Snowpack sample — Snodgrass Mountain, Crested Butte, Colorado (2/4/25, 12:06 PM MST)
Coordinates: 38.923, -106.968
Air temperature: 35 °F
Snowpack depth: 80 cm
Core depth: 10 cm
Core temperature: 32 °F
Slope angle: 14°, slope face: 78°
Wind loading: low
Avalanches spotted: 0
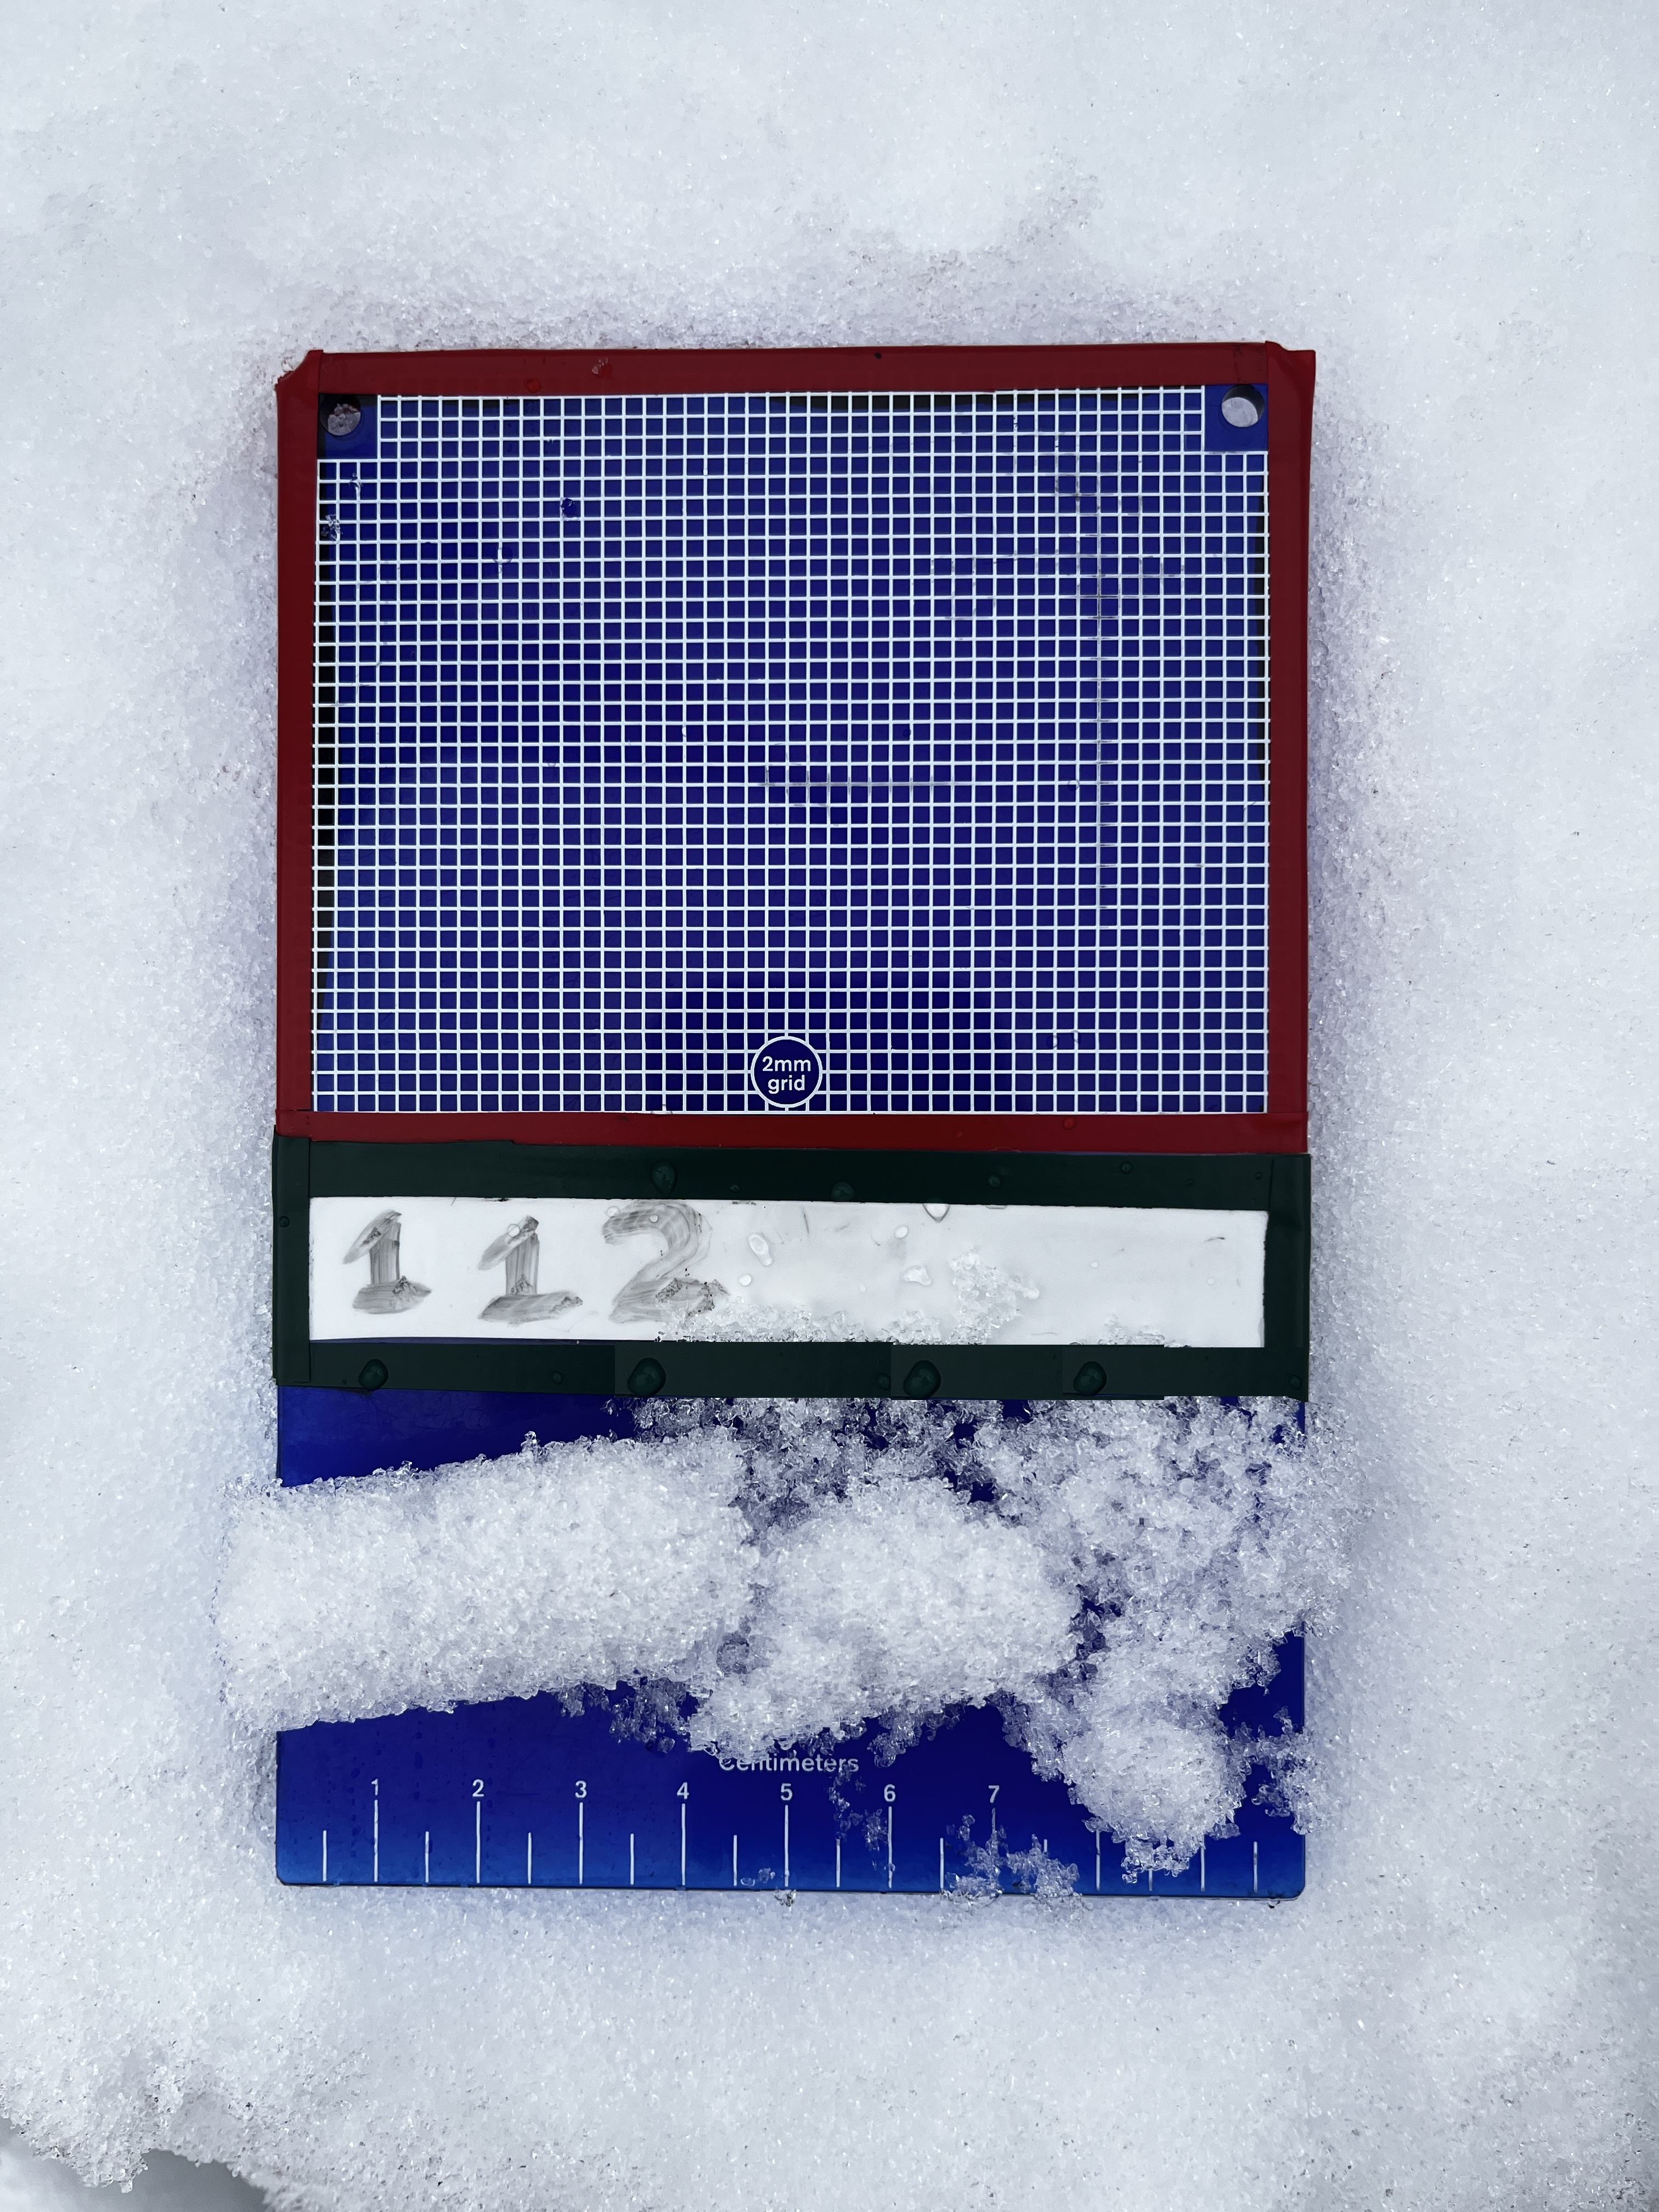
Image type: crystal_card
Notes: No avalanches nearby, unusually warm weather for the last month reported by residents, Collected 25 yards from treeline